Question: My Code Jam T-shirt has the following snippet of code on the front.
'''
print, "hello, world!"
'''
Here is an image of it (taken from the Hash Code Twitter, not my T-shirt):

This is not a correct Hello World program in any language that I know. It is almost Python 2, but not quite. Apparently it runs in Javascript, but it doesn't give any output. I have asked several people, and none of them know.
Is there any programming language in which this is a valid Hello, world program?
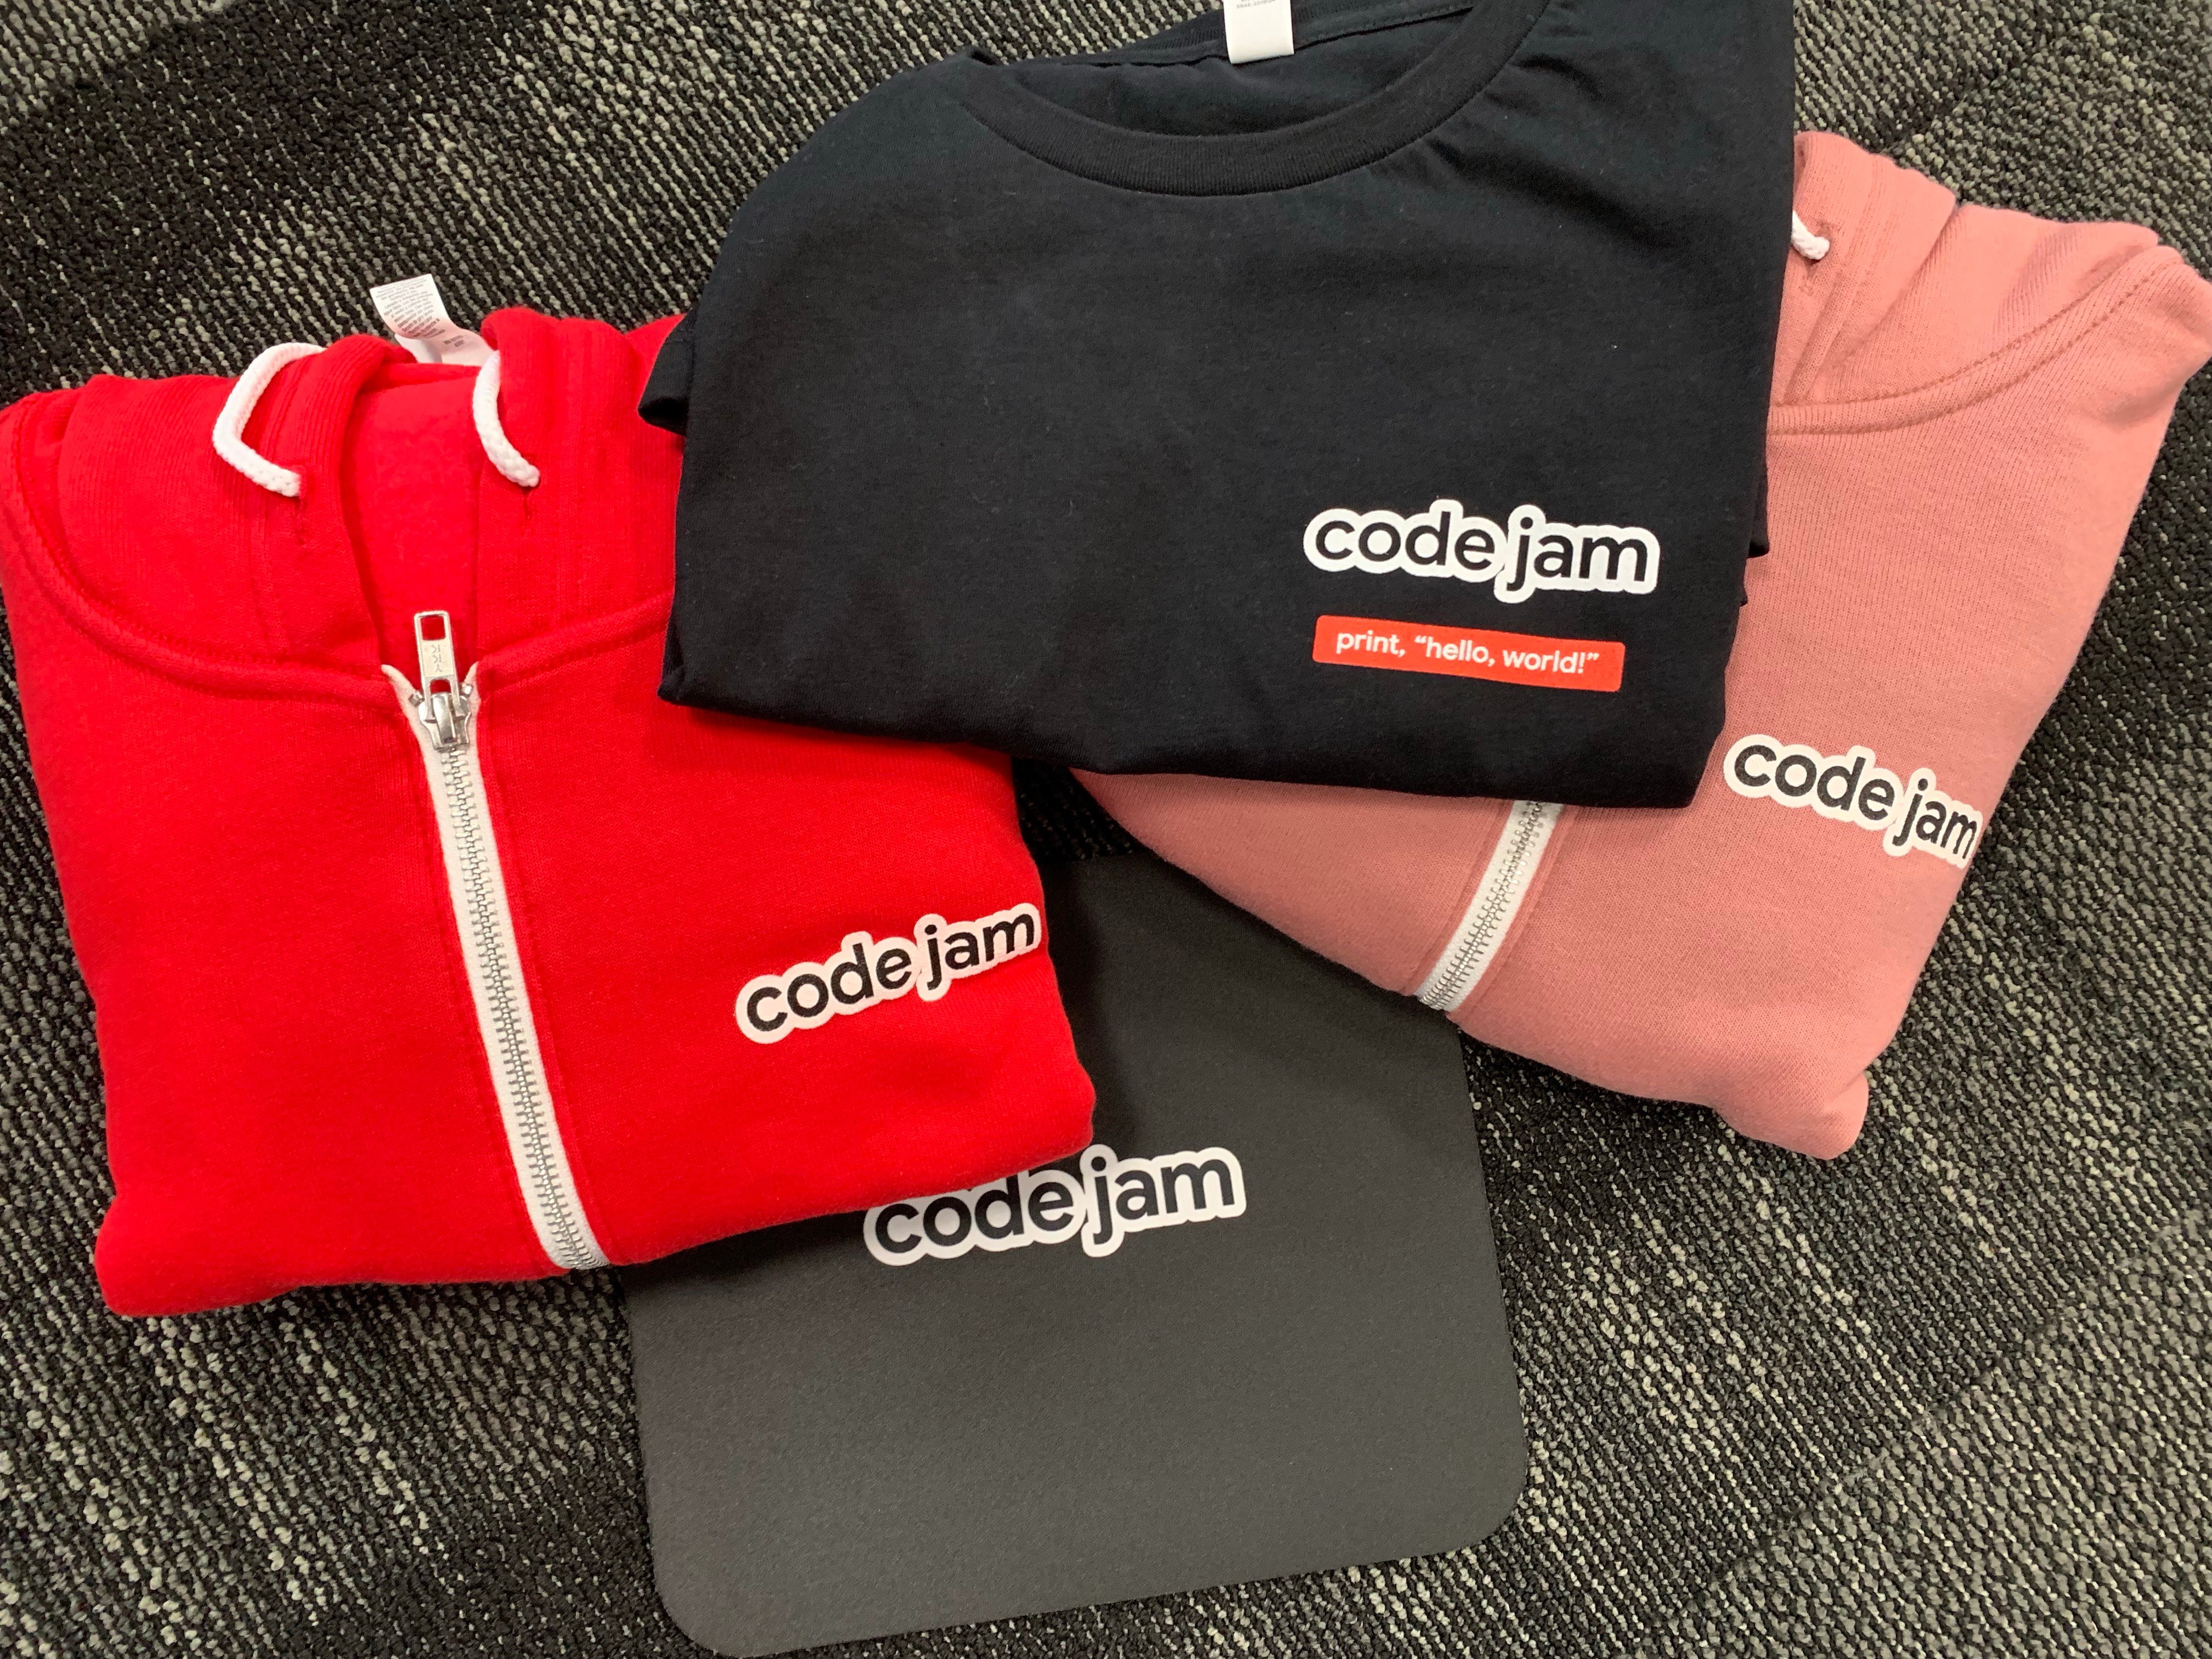
Answer: This could be Basic, which uses the comma as a "zone" delimiter. So it basically (hah) effects a 15 space indent before "hello world!".
See <URL>, "PRINT Statements".
Although of course, it could be something else entirely =D